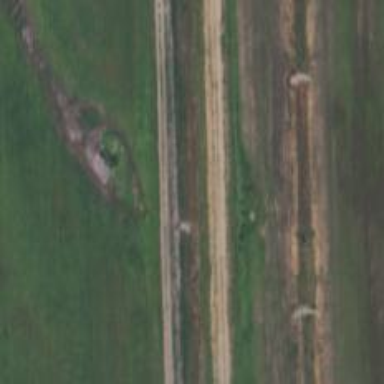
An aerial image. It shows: Culvert tunnel.